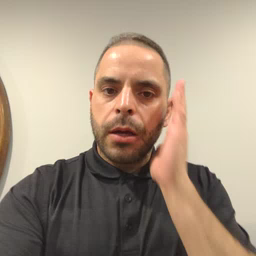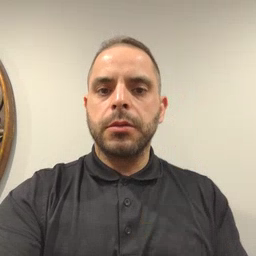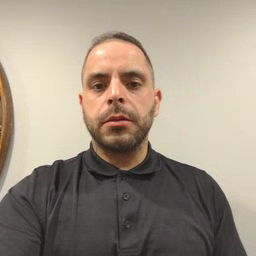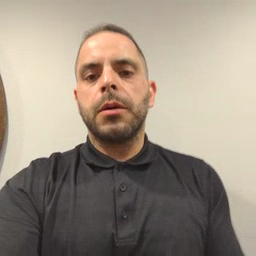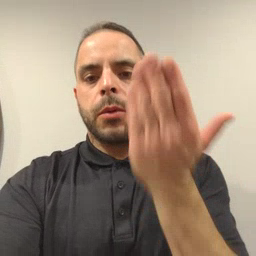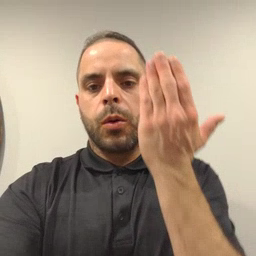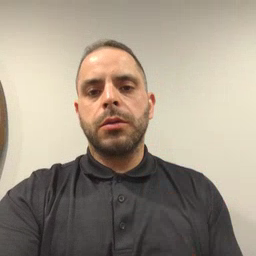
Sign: morning